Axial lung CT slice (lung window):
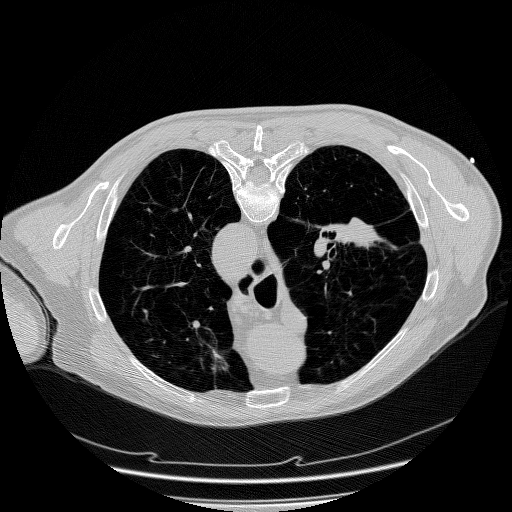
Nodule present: no